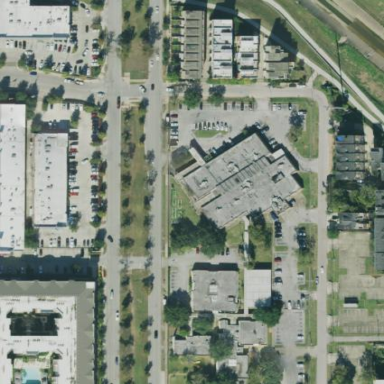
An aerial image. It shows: Civic building.